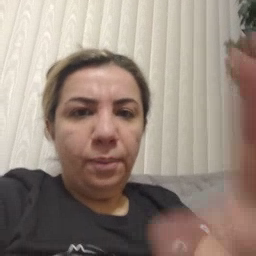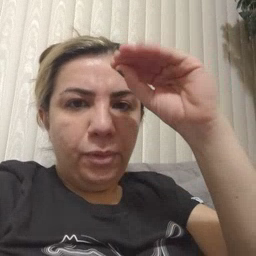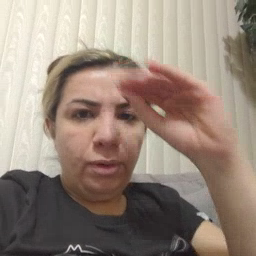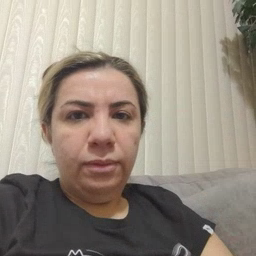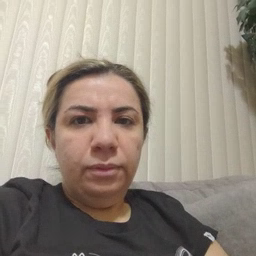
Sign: boy